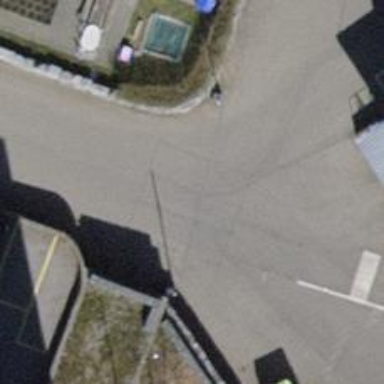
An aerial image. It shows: Lift gate barrier.